Aerial crown-view tile of a tropical tree (Barro Colorado Island, Panama), acquired 20240716:
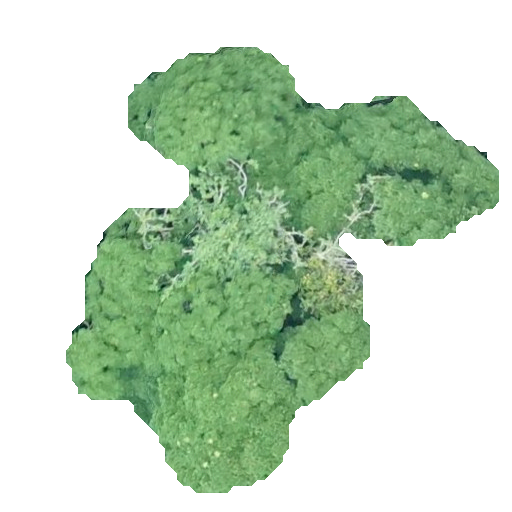
Species: Handroanthus guayacan
GBIF accepted scientific name: Handroanthus guayacan
Crown area: 164.088 m²